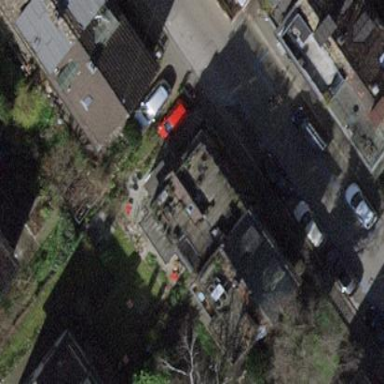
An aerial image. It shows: Semidetached house.